Question: I've read previous threads where other members have had identical error messages as me, but their accepted solution doesn't seem to help.
Basically I get this in Chrome console when I try to load index.html:
'''
Uncaught Error: Module name "underscore" has not been loaded yet for context: _. Use require([])
'''
A couple of seconds later this shows up:
'''
Uncaught Error: Load timeout for modules: underscore,backbone
'''
Chrome network tools doesn't show any anomalies everything up until day_view.js is loaded fine (200 OK).

'''
...
<script>
var require = {
deps: ["jquery/jquery-min", "underscore/underscore-min", "backbone/backbone-min"]
};
</script>
<script data-main="scripts/main" src="scripts/require.js"></script>
...
'''
'''
require.config({
baseUrl: 'scripts',
paths:{
jquery:'jquery/jquery-min',
underscore:'underscore/underscore-min',
backbone:'backbone/backbone-min'
},
shim: {
underscore: {
exports: '_'
},
backbone: {
deps: ["underscore/underscore-min", "jquery/jquery-min"],
exports: "Backbone"
}
},
waitSeconds: 200
});
require(['day_view'], function (day_view) {
function start() {
day_view.render();
}
return {
start:start
};
});
'''
'''
define(['jquery', 'underscore', 'backbone'], function($, _, Backbone) {
function render() {
...
}
...
'''
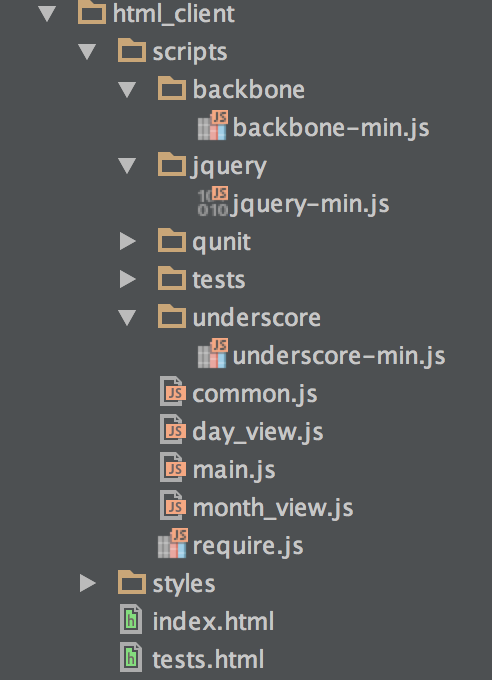
Answer: This finally worked.
'''
require.config({
paths:{
jquery:'jquery/jquery-min',
underscore:'underscore/underscore-min',
backbone:'backbone/backbone-min'
},
shim: {
underscore: {
exports: '_'
},
backbone: {
deps: ["underscore", "jquery"],
exports: "Backbone"
},
waitSeconds: 15
}
});
require(['day_view'], function (day_view) {
function start() {
day_view.show();
}
console.log(day_view); // Empty object here?
return {
start:start
};
});
'''
and
'''
define(['jquery', 'underscore', 'backbone'], function($, _, Backbone) { ...
'''